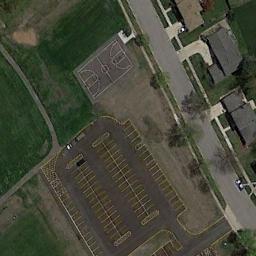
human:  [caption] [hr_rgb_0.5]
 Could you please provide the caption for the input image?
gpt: A basketball court next to a parking lot and some houses beside .

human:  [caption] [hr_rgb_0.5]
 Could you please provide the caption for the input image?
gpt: There is a basketball court between the parking lot and the grass with a road pass by .

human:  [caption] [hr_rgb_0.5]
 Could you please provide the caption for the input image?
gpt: There is a basketball court on the left side of the road .

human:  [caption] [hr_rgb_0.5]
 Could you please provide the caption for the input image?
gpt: The basketball court and the parking lot next to the lawn are on street away from the residential area .

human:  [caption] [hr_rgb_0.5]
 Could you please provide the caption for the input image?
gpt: A road is beside the basketball court .